Question: I am working on an android application and we are trying to reduce the footprint of the application by replacing bitmap images with drawables.
I have a following image

I want to create the background of this card. I tried using shape drawable but it doesnt seem to have enough option to create the background.
When I used gradient the colors get intermixed. I actually want a clear separation between two colors. How to create this background without using an image?
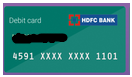
Answer: You can use 'rotate' and 'layer-list' to get the effect totally in xml without any java code. The following is the example, but in order to let it display more elegantly, you have to re-calculate the height, width and pick a better angle to rotate.
'''
<?xml version="1.0" encoding="utf-8"?>
<layer-list xmlns:android="http://schemas.android.com/apk/res/android">
<item android:left="10dp">
<shape>
<solid android:color="#ffff0000"></solid>
<size
android:width="100dp"
android:height="50dp"></size>
</shape>
</item>
<item>
<rotate
android:fromDegrees="-27"
android:pivotX="100%"
android:pivotY="0">
<shape android:shape="rectangle">
<size
android:width="100dp"
android:height="50dp"></size>
<solid android:color="#ff00ff00"></solid>
</shape>
</rotate>
</item>
</layer-list>
'''
Then you can use the drawable above in a 'ImageView', the layout size properties must be 'wrap_content/wrap_content'.
'''
<FrameLayout
xmlns:android="http://schemas.android.com/apk/res/android"
xmlns:tools="http://schemas.android.com/tools"
android:layout_width="match_parent"
android:layout_height="match_parent">
<ImageView
android:layout_width="wrap_content"
android:layout_height="wrap_content"
android:layout_gravity="center"
android:src="@drawable/debit_card" />
</FrameLayout>
'''
The final effect will look like the picture following.